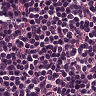
Metastatic tissue present: no